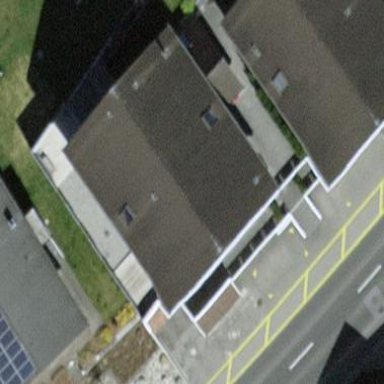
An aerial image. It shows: Building.